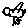
Label: bird